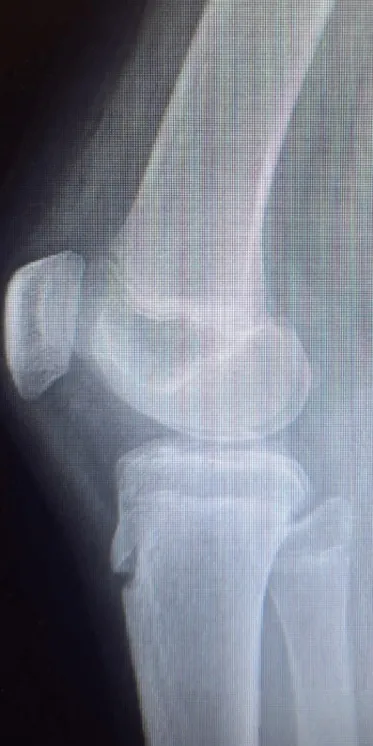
The X-rays were inconclusive, without a clear sign of an intra-articular lesion from the lateral femoral condyle. . (b) Lateral X-ray of the patient's injured knee reveals no evidence of bone fragments.
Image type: radiology (x_ray)